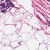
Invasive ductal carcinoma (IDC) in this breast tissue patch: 0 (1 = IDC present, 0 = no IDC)